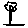
Label: flower